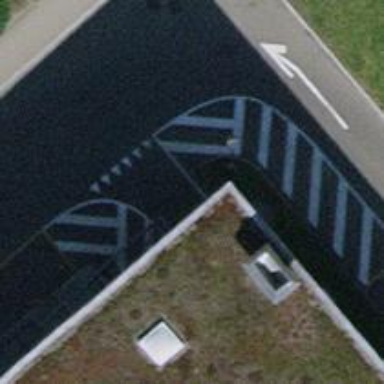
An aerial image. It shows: Parking entrance.